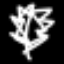
Label: leaf